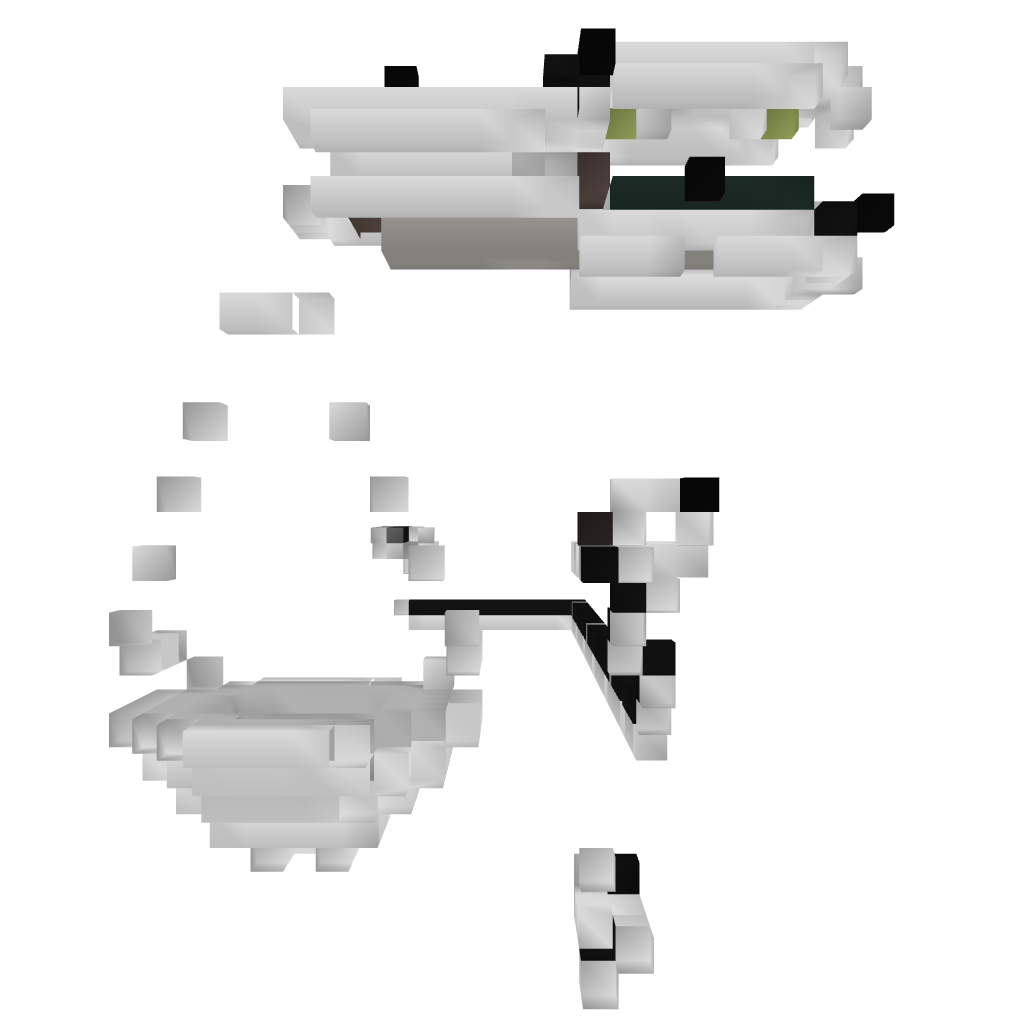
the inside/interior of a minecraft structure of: TNT Mob Trap-Death Bowl